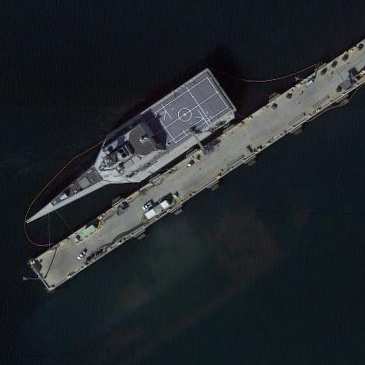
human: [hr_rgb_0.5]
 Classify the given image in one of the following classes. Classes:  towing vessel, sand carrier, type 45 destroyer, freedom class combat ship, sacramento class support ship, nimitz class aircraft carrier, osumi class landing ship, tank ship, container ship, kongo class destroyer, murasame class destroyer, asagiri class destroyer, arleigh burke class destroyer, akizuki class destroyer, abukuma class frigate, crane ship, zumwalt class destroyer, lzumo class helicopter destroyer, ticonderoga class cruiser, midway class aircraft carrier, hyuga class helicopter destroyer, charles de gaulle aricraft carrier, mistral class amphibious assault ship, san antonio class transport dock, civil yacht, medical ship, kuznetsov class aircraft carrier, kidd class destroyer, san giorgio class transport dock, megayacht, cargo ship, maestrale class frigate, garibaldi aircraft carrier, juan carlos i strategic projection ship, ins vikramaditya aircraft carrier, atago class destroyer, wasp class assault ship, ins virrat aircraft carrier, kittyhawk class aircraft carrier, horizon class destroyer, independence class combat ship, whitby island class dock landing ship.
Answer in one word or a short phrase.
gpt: Independence class combat ship